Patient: sex M, age 53
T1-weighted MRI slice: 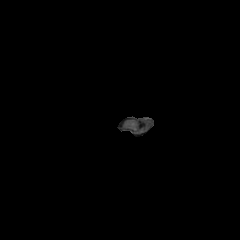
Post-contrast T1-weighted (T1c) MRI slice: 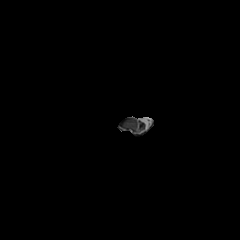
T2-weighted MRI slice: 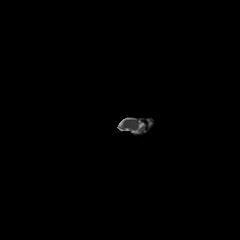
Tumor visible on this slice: no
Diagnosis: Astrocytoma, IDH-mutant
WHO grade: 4